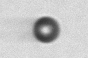
Label: bead